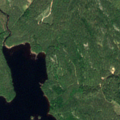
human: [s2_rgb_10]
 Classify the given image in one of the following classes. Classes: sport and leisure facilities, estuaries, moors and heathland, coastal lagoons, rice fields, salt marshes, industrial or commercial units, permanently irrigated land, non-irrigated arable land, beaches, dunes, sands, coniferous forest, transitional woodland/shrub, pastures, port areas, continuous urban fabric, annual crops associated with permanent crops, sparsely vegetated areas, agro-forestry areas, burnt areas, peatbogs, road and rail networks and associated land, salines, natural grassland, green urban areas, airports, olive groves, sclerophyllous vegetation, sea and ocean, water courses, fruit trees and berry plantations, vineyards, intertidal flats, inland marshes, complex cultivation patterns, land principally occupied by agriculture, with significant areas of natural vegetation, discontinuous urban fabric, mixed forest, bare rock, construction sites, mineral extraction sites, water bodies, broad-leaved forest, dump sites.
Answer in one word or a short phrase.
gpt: coniferous forest, water bodies